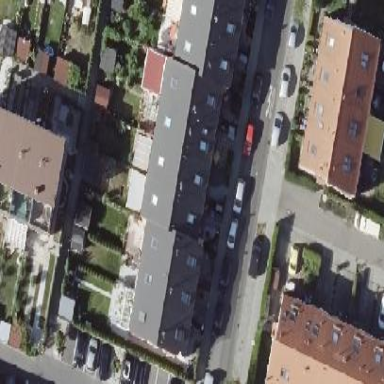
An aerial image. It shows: Terrace building.